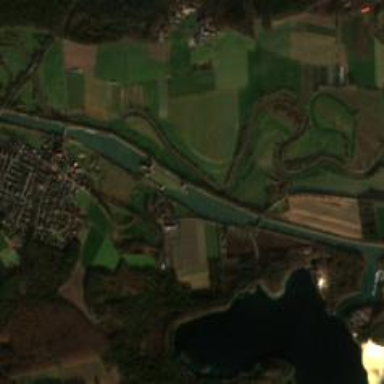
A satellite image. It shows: Canal.